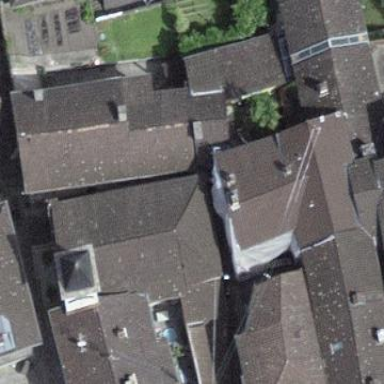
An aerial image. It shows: Building that is place of worship.